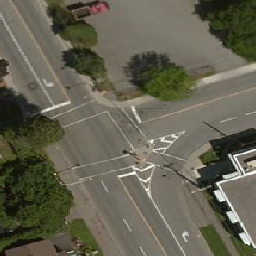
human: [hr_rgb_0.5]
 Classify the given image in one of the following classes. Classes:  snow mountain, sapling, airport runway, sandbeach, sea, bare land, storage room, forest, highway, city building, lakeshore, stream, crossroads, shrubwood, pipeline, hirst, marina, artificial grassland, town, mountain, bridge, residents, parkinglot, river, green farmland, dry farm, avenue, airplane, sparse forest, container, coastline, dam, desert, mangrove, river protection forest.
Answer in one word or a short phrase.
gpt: crossroads